Field crop: tomato
Growth stage: 1
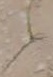
Species: cyperus